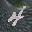
Label: 4